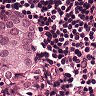
Metastatic tissue present: yes